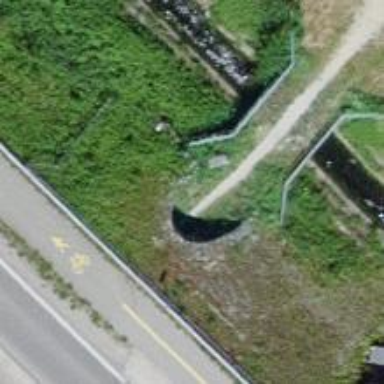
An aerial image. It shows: Block barrier.